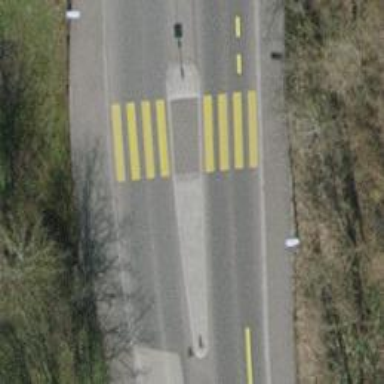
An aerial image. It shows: Marked pedestrian crossing with zebra designation and central island.